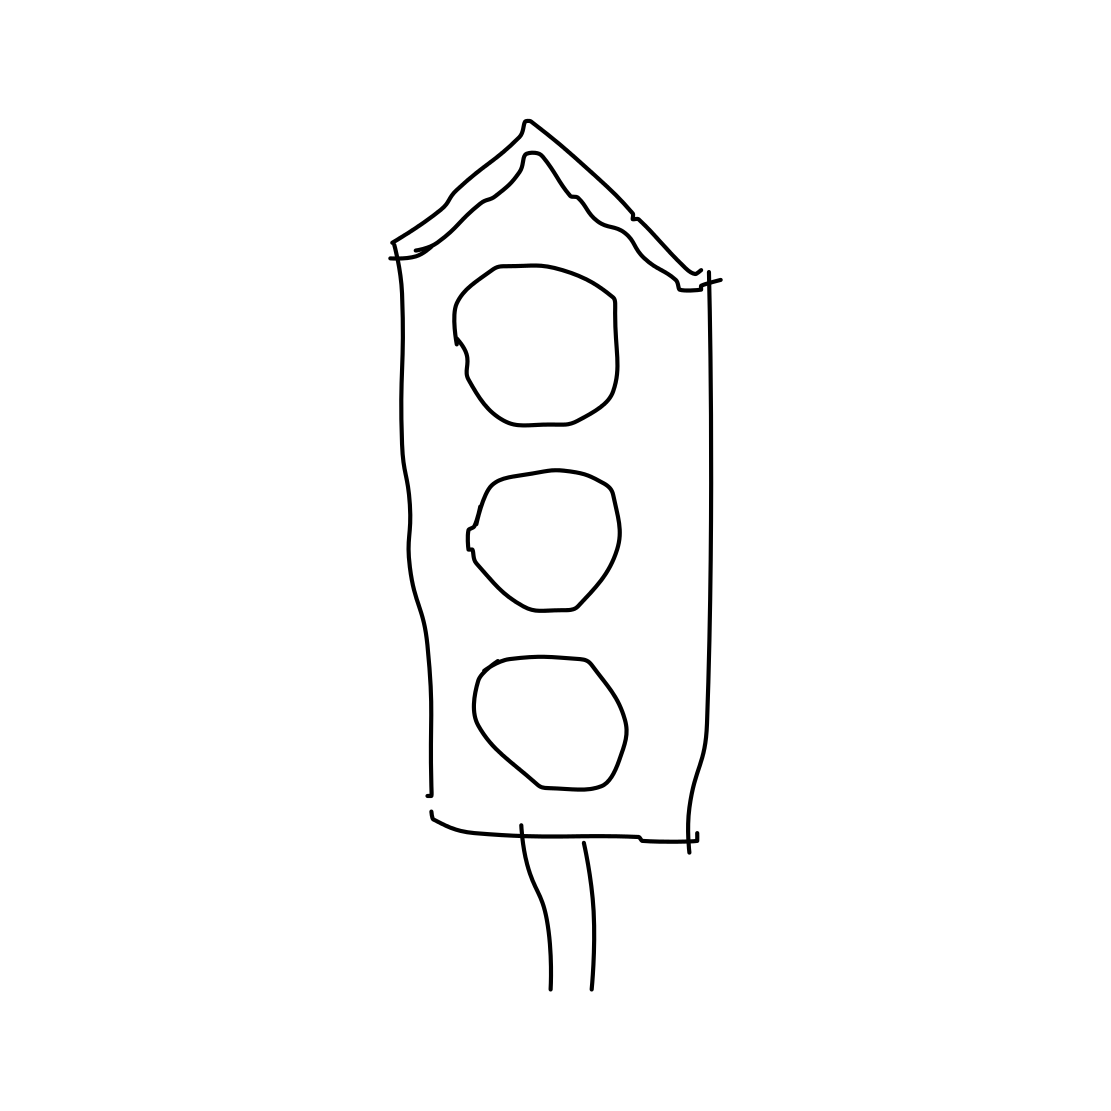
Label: traffic light